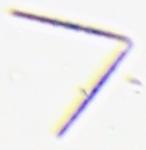
Label: Thalassionema